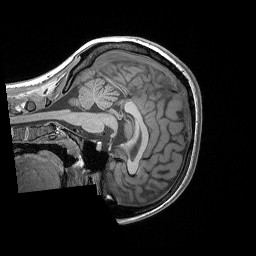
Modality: T1w
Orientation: sagittal
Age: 20
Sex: female
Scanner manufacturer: siemens
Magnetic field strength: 3 T
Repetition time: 1.9 s
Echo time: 0.00302 s